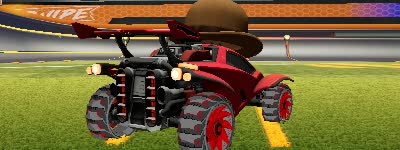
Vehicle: octane